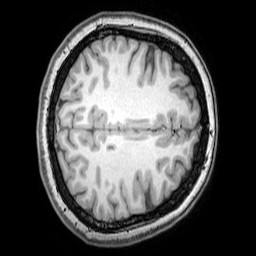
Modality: T1w
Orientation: axial
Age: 22
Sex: female
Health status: healthy
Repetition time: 0.081 s
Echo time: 0.037 s